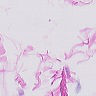
Metastatic tissue present: no